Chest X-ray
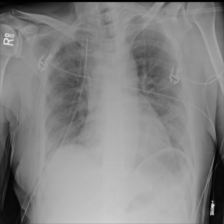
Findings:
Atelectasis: negative
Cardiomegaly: negative
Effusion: negative
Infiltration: negative
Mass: negative
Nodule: negative
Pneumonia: negative
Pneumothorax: negative
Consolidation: negative
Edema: negative
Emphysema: negative
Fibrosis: negative
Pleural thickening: negative
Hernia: negative